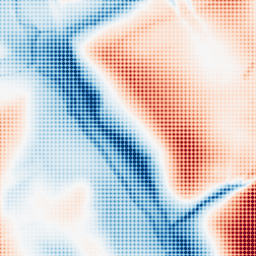
Category: classical
Decomposition family: gaussian_anisotropic
Decomposition parameters: sigma_x: 50
sigma_y: 10
Upsampling method: sinc_blackman
Upsampling parameters: scale: 4
kernel_size: 4
Upsampling scale: 4